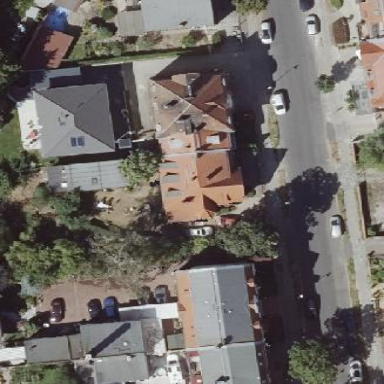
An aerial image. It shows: Apartments housed in building with gambrel roof.